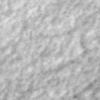
Label: no_change